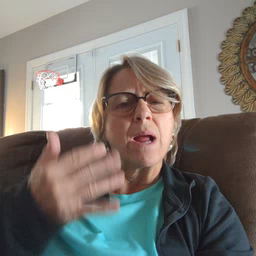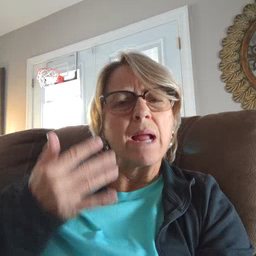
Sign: wait